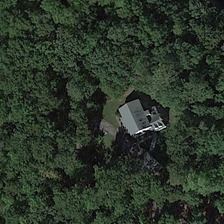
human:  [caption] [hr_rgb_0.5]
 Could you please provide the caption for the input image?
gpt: many green trees are around a building .

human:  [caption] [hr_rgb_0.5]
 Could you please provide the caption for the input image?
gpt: many green trees are around a building .

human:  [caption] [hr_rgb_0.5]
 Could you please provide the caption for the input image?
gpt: many green trees are around a building .

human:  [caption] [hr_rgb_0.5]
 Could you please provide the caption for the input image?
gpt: many green trees are around a building .

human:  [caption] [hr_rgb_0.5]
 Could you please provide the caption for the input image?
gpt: many green trees are around a building .